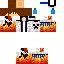
A male skeleton skin with dark skin, wearing brown long hair dressed in a blue hoodie and black pants, featuring a closed mouth.